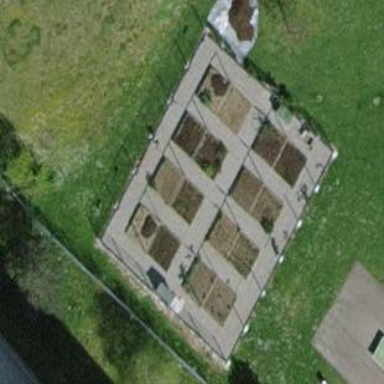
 leisure land intended for communal use."